Field crop: maize
Growth stage: 2
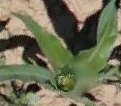
Species: maize